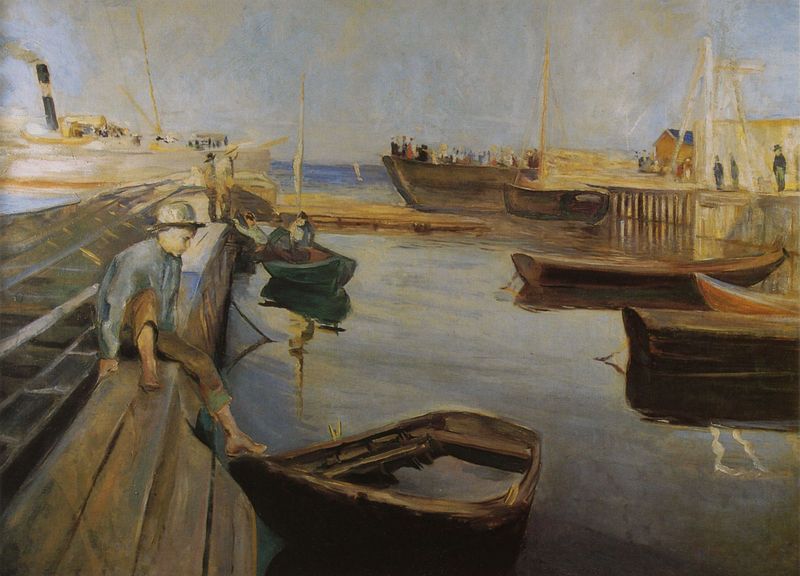
Titel: Die Ankunft des Postschiffes
Künstler: Edvard Munch
Institution: (Privatsammlung)
Schlagwörter: blau, fuß, gemälde, himmel, mann, meer, wasser, wolken, fluss, frauen, gelb, grün, landschaft, menschen, ocker, see, sitzen, ufer, braun, frau, grau, hut, hüte, licht, männer, schwarz, weiss, haus, wolke, beige, gesellschaft, hemd, hose, spiegel, bach, horizont, horizontlinie, natur, spiegelung, gewässer, kanal, qualm, rauch, kind, boot, boote, kahn, schornstein, füße, schiff, schiffe, segelboot, ansicht, fischer, mast, segelschiff, tag, schlot, hafen, kähne, anleger, kai, masten, promenade, dampf, dampfer, dampfschiff, holzsteg, pier, steg, wetter, junge, still, segelboote, segler, melone, barfuss, knabe, fischerboote, reise, anker, reisende, anlegestelle, ruderboote, botte, mäste, reede, ensor, sorolla, anlegestellt, einstige, la nave va